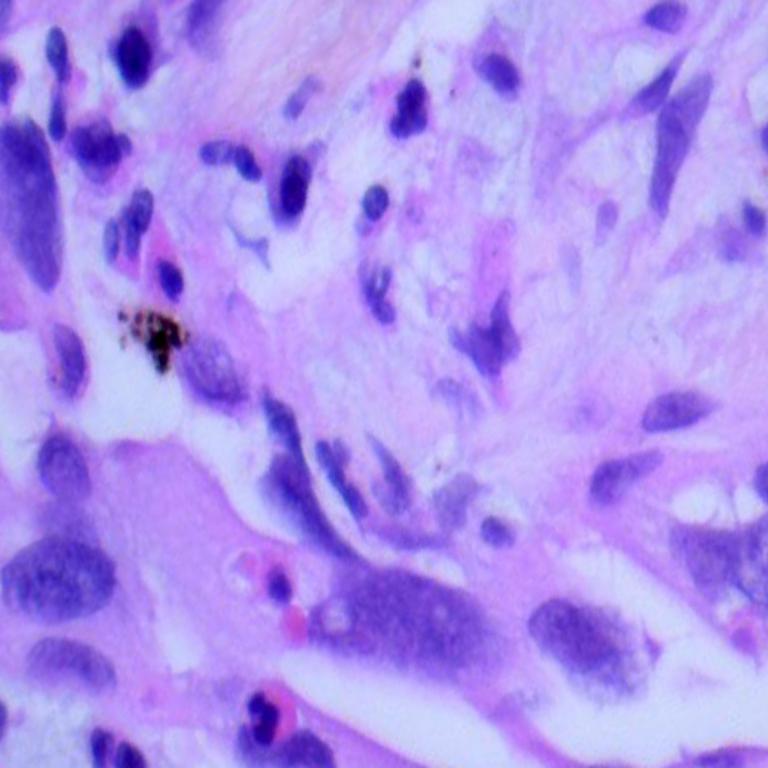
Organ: lung
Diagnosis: adenocarcinomas